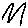
Label: zigzag